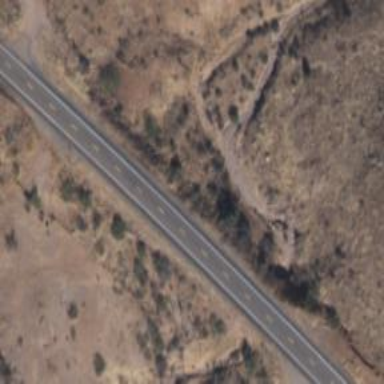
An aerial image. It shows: Abandoned road.